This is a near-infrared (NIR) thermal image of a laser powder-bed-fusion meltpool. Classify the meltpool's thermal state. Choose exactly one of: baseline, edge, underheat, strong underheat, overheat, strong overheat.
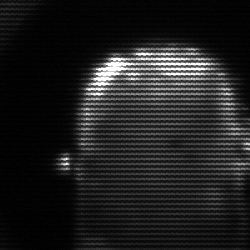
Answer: baseline